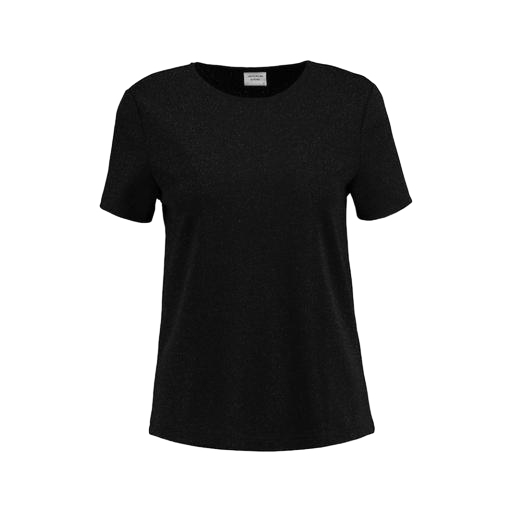
black lurex tee, black shimmer t-shirt, black flecked t-shirt, white background